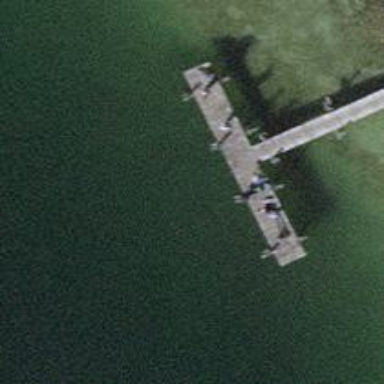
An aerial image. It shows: Man-made pier.